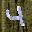
Label: 4